Question: I really need some help here, I've been at this for almost 2 weeks.
What I'm trying to do is use Google's provisioning API inside of GAE (Google App Engine) using oAuth2. I know there are a few of examples using oAuth1 to accomplish this. My understanding though is that oAuth1 is now deprecated and we must used oAuth2, please correct me if I am wrong.
I've scoured the internet and the only example I could find to work from is this:
<URL>
Other examples I've found use oAuth 1, or they are not designed to be used with App Engine.
I've taken the code from the example above and attempted to modify it to work with the groups provisioning API, here is my code:
'''
import os
from gdata.alt import appengine
from gdata.service import RequestError
from google.appengine.api import users
from google.appengine.ext import webapp
from google.appengine.ext.webapp import template
from google.appengine.ext.webapp import util
from oauth2client.appengine import OAuth2Decorator
import gdata.auth
import gdata.apps.groups.client
import gdata.client
import httplib2
API_VERSION = '2.0'
BASE_URL = '/a/feeds/group/%s' % API_VERSION
# HACK to use the Python GData client library with OAuth 2 tokens.
# We use the methods that deal with AuthSub tokens.
gdata.auth.AUTHSUB_AUTH_LABEL = "OAuth "
class MainHandler(webapp.RequestHandler):
# The client_id and client_secret are copied from the API Access tab on
# the Google APIs Console <http://code.google.com/apis/console>
oauth2_decorator = OAuth2Decorator(
client_id="myClientID.apps.googleusercontent.com",
client_secret="myClientSecret",
scope="https://apps-apis.google.com/a/feeds/groups/")
# This decorator ensures that whenever this page is served, we have a valid
# OAuth 2 token for the user.
@oauth2_decorator.oauth_required
def handle_exception(self, exception, debug_mode):
"""Handle OAuth 2 token expirations by forcing a refresh.
For newer Google APIs, refreshes are handled automatically by the client
library, but for GData APIs, we need to explicitly force this behavior.
"""
if (isinstance(exception, RequestError) and
exception.args[0]["status"] == 401):
body = exception.args[0]["body"]
if "Token invalid - Invalid AuthSub token." in body:
self.oauth2_decorator.credentials._refresh(httplib2.Http().request)
self.redirect(self.request.url)
return
webapp.RequestHandler.handle_exception(self, exception, debug_mode)
# This decorator ensures that whenever this page is served, we have a valid
# OAuth 2 token for the user.
@oauth2_decorator.oauth_required
def get(self):
self.domain='testdomain123456.mygbiz.com'
self.baseuri = '%s/%s' % (BASE_URL, 'testdomain123456.mygbiz.com')
self.token = self.oauth2_decorator.credentials.access_token
self.client = gdata.apps.groups.client.GroupsProvisioningClient(
domain=self.domain, auth_token=self.token)
self.client.SetAuthSubToken(self.token)
params = dict(
logout_url=users.create_logout_url(self.request.uri),
memberFeed = self.client.RetrieveAllMembers('test')
)
path = os.path.join(os.path.dirname(__file__), 'templates', 'index.html')
self.response.out.write(template.render(path, params))
def main():
application = webapp.WSGIApplication([('/', MainHandler)], debug=True)
util.run_wsgi_app(application)
if __name__ == '__main__':
main()
'''
I deployed this to <URL>, and as you can see it returns a 500 server error. I have all of the necessary libraries in the same directory as 'app.yaml' and I have my google api set up for the domain.

I've been trying everything I can to provision groups from within GAE with no success. Please help if you can, amount of input is appreciated.
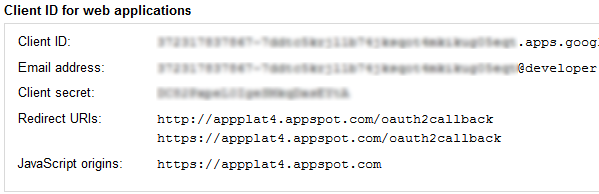
Answer: This doesn't address app engine but it is a command line example using a gdata client with oauth 2:
'''
import sys
import os
import webbrowser
import gdata.gauth
import oauth2client.client
import oauth2client.file
import oauth2client.tools
import gdata.gauth
import gdata.client
import gdata.apps.groups.client
APICONSOLE = 'https://code.google.com/apis/console'
SCOPES = 'https://apps-apis.google.com/a/feeds/groups/'
OAUTH2FILENAME = 'credentials.oauth2'
OAUTH2JSONFILE = 'client_secrets.json'
OAUTH2USERAGENT = 'GROUPS'
MISSING_OAUTHJSONFILE_MESSAGE = """
You must create or download a client secrets json file (%s)
from the Google APIs console <https://code.google.com/apis/console>.
Attemping to open page with your browser ...
""" % os.path.join(os.path.dirname(__file__), OAUTH2JSONFILE)
# populate with approprate values
DOMAIN = 'your-domain'
GROUP_ID = 'agroup@your.domain'
if not os.path.isfile(OAUTH2JSONFILE):
message = MISSING_OAUTHJSONFILE_MESSAGE
print message
try:
webbrowser.open(str(APICONSOLE))
except Exception, e:
print "Error opening web page"
sys.exit(1)
message = 'When %s is created/downloaded press Enter to continue ... ' %(OAUTH2JSONFILE)
raw_input(message)
oauth2_flow = oauth2client.client.flow_from_clientsecrets(OAUTH2JSONFILE,
scope=SCOPES,message=MISSING_OAUTHJSONFILE_MESSAGE)
storage = oauth2client.file.Storage(OAUTH2FILENAME)
oauth2_credentials = storage.get()
if oauth2_credentials is None or oauth2_credentials.invalid:
oauth2_credentials = oauth2client.tools.run(oauth2_flow, storage)
oauth2_token = gdata.gauth.OAuth2Token(
client_id=oauth2_credentials.client_id,
client_secret=oauth2_credentials.client_secret,
scope=SCOPES,
user_agent=OAUTH2USERAGENT,
access_token=oauth2_credentials.access_token,
refresh_token=oauth2_credentials.refresh_token)
# authorize client
groups_client = oauth2_token.authorize(
gdata.apps.groups.client.GroupsProvisioningClient(domain=DOMAIN))
print 'Authorized domain %s . . .
' %(DOMAIN)
group_entry = groups_client.RetrieveGroup(group_id=GROUP_ID)
print group_entry.group_id
print group_entry.group_name
print group_entry.description
print group_entry.email_permission
sys.exit(0)
'''